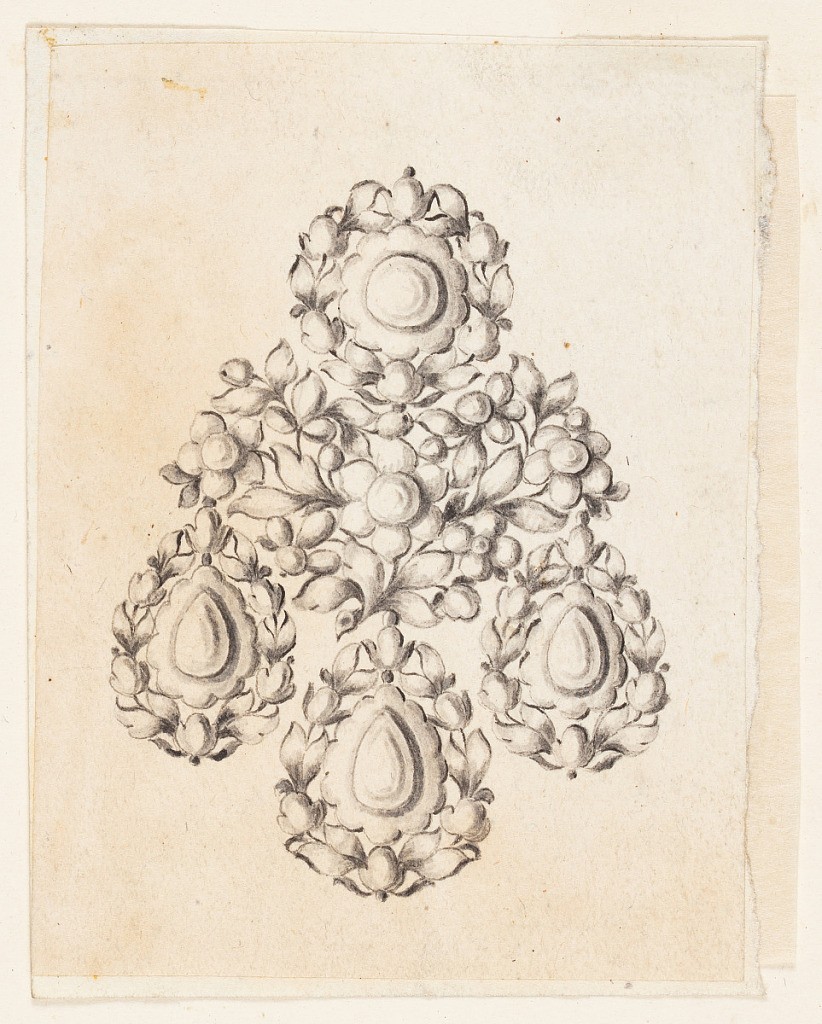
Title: Design for an Earring
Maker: Giovanni Sebastiano Meyandi, Italian, active 1762 - 1794
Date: ca. 1775
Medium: Pen and black ink, brush and gray watercolor on paper
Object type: Drawing
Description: Jewelry design for an earring. Above, a disk framed by a wreath of leaves, below three drops, framed similarly, connected by a branch with many blossoms, leaves, and budding flowers, with a larger blossom at the center.